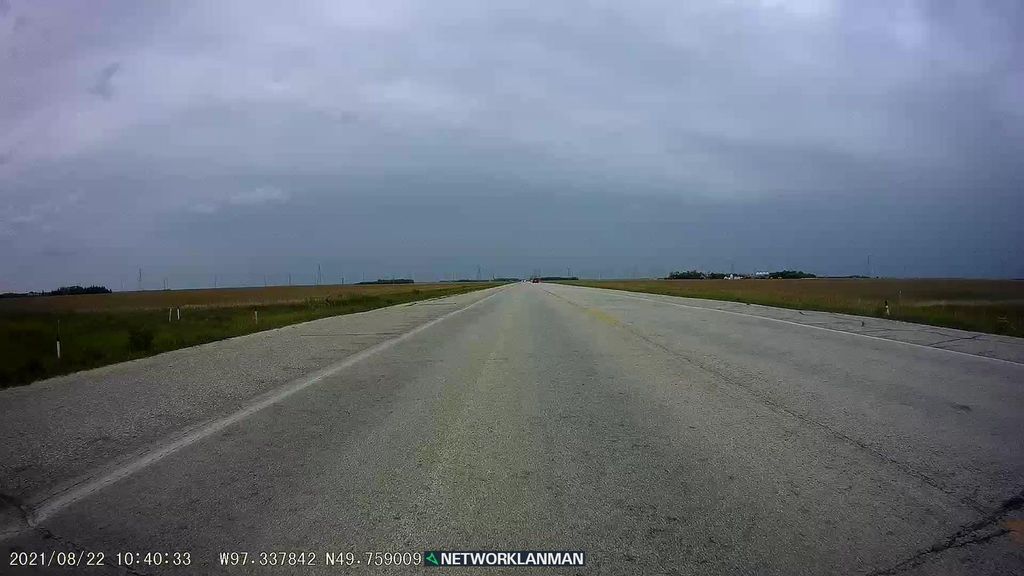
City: winnipeg